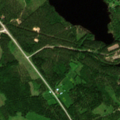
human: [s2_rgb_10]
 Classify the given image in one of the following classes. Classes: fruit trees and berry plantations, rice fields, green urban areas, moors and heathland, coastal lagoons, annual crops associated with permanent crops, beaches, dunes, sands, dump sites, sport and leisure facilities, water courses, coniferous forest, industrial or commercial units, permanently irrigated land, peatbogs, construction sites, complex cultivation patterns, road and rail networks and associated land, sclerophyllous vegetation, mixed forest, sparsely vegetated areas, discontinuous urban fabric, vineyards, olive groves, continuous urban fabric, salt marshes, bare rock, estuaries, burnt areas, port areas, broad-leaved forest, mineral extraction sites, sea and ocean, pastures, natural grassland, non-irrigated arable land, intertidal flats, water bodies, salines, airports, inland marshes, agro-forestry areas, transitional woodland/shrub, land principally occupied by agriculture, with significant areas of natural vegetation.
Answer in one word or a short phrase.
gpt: coniferous forest, mixed forest, transitional woodland/shrub, water bodies